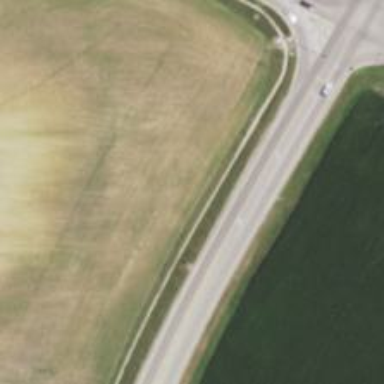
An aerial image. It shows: Road with left marking.